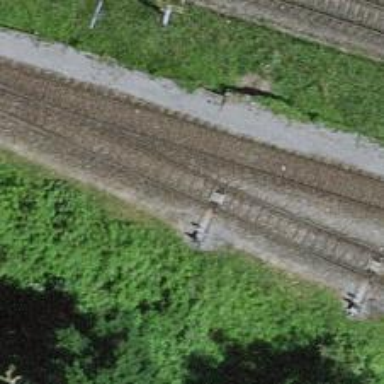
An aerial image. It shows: Single-track electrified railway service yard with contact line for trains.